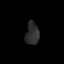
Tissue: skin
Cell type: T cells
Senescence score: 0.2635
Nuclear area (px): 295
Mean DAPI intensity: 45.075